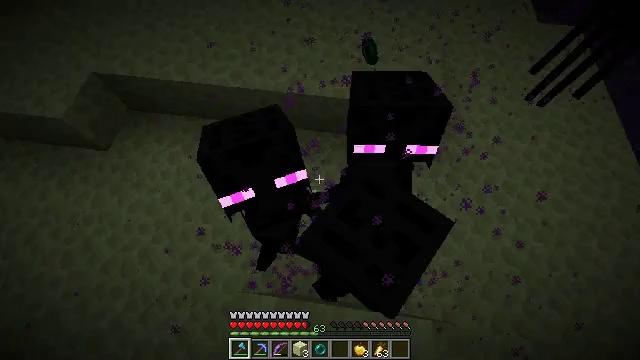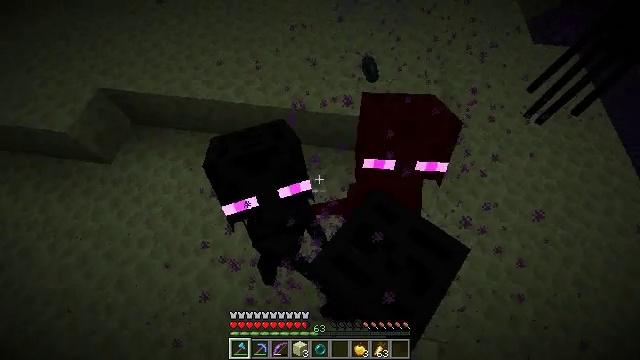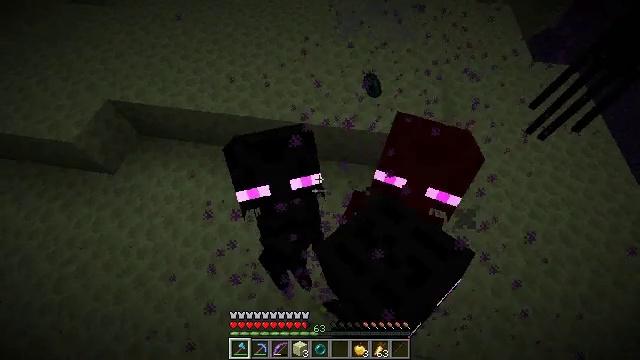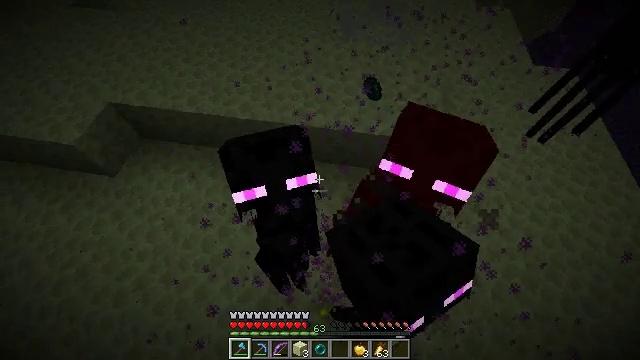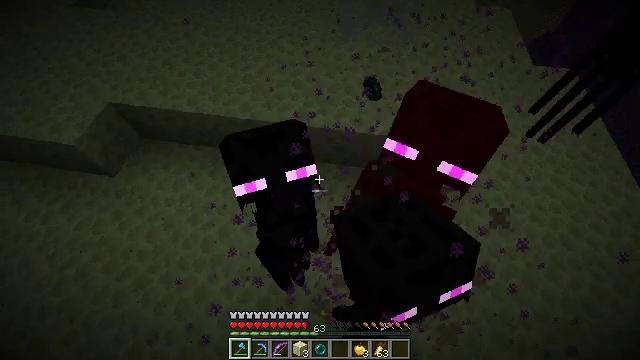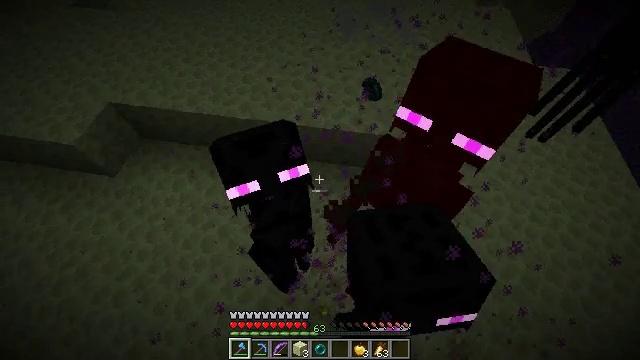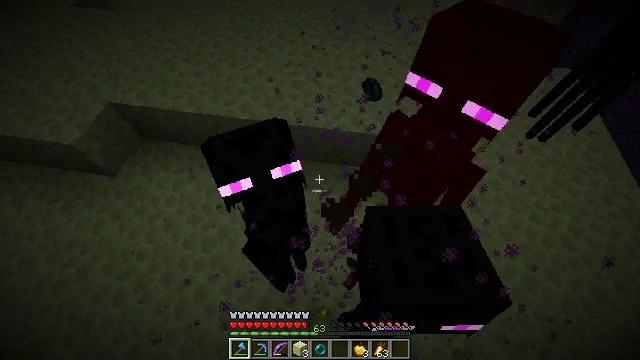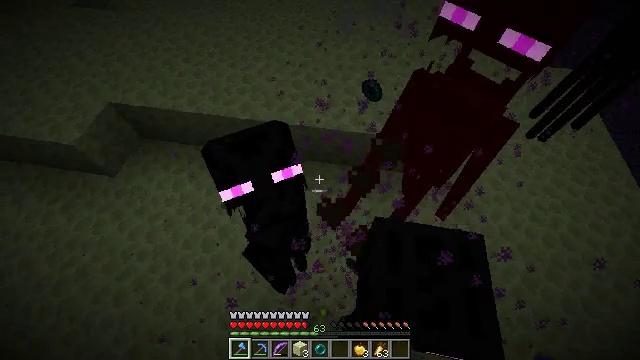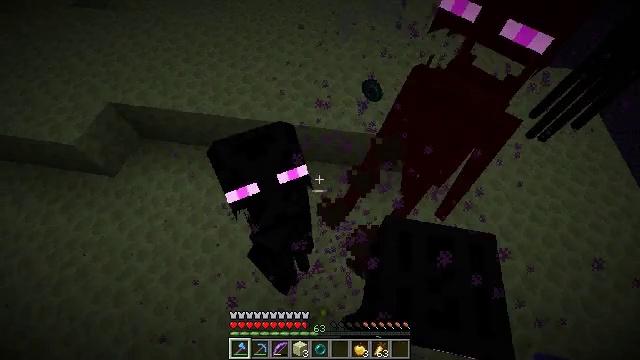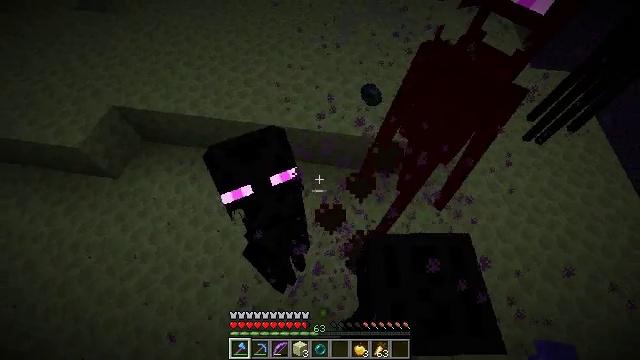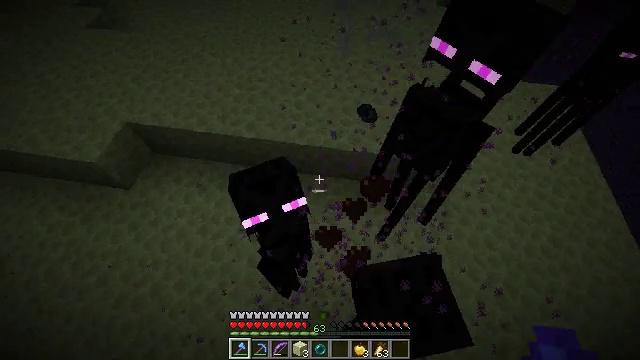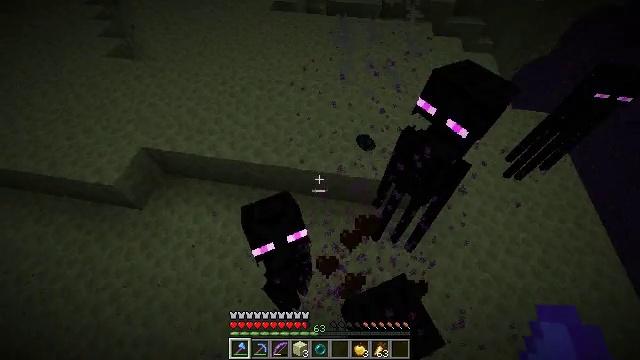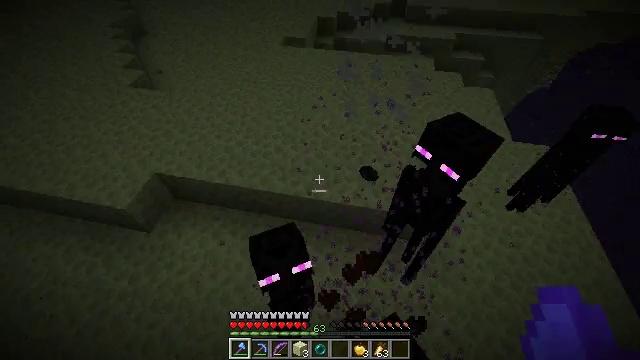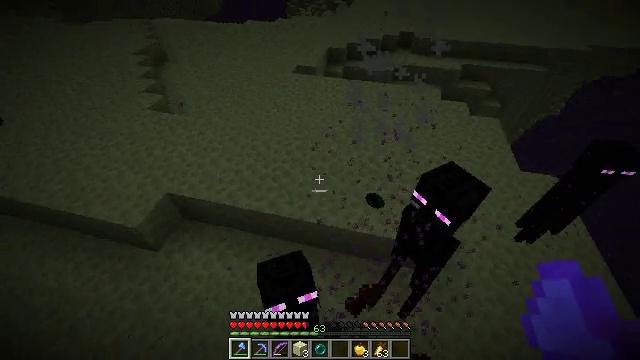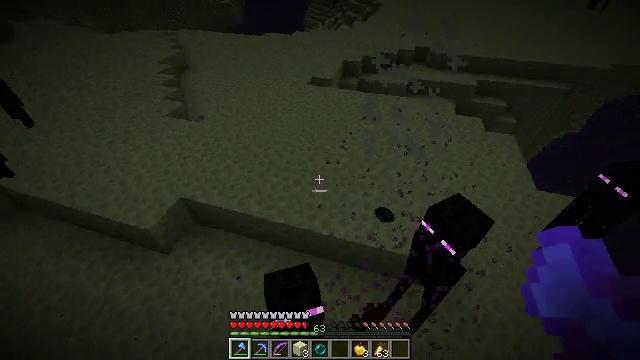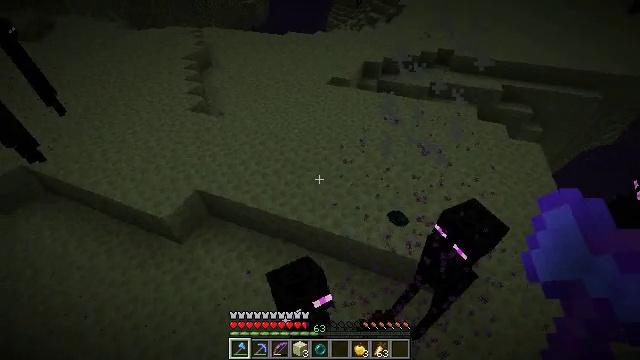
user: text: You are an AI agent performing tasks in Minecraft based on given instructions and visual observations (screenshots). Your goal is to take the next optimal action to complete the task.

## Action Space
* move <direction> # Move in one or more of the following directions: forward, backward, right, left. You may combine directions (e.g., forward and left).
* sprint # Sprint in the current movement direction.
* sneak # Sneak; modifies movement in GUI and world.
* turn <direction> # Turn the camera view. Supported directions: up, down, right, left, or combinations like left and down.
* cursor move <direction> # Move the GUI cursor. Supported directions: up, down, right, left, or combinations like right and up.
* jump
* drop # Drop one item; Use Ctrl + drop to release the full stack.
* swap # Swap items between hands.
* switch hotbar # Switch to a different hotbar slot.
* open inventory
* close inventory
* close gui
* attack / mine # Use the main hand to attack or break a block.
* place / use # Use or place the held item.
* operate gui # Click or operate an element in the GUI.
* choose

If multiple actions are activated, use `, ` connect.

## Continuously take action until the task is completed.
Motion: motion action
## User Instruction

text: Kill mobs.
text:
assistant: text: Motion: sneak, turn up
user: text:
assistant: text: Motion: sneak, turn up
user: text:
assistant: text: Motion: sneak
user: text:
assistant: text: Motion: sneak
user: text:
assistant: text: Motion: sneak
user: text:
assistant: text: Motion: sneak
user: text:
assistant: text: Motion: sneak
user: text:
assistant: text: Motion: sneak
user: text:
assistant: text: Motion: sneak, jump
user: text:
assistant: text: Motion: sneak, jump
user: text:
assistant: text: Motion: sneak, turn up, jump
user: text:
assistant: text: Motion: sneak, turn left and up, jump
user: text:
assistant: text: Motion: sneak, turn left and up, jump
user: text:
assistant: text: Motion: sneak, turn left and up
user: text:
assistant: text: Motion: sneak, turn left
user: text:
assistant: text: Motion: sneak, turn left
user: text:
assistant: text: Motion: sneak
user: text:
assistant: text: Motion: sneak, turn down
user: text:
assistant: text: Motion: sneak, turn right and down, attack / mine
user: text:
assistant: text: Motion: sneak, turn right and down, attack / mine
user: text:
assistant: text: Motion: sneak, attack / mine
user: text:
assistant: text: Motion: sneak
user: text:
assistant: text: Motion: sneak
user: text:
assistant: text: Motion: sneak
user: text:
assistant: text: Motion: sneak
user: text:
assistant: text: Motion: sneak
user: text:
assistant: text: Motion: sneak
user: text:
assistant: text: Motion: sneak
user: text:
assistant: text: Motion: sneak
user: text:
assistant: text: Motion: sneak, turn right